Question: I have a custom made content type in FeinCMS.
'''
class DownloadsContent(models.Model):
title = models.CharField(max_length=200, verbose_name=_('title'))
files = FileManyToMany(verbose_name=_('files'))
'''
The 'files' field is an manytomany which only shows .doc and .pdf files:
'''
class FileManyToMany(models.ManyToManyField):
def __init__(self, to=MediaFile, **kwargs):
limit = {'type__in': ['doc', 'pdf']}
limit.update(kwargs.get('limit_choices_to', {}))
kwargs['limit_choices_to'] = limit
super(FileManyToMany, self).__init__(to, **kwargs)
'''
Untill now everything works fine. When adding this content type it shows all files.
But how can I make use of the FilteredSelectMultiple widget in my content type? Like:

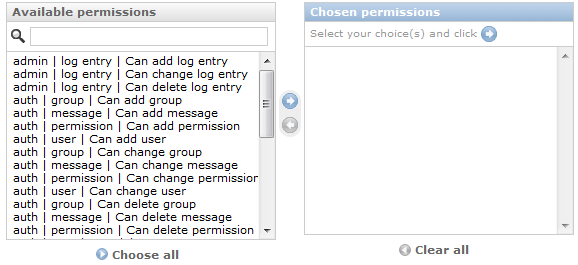
Answer: In my own model field class, FileManyToMany, Add "def formfield(self, ...)"
which adds the widget
'''
from django.db import models
from feincms.module.medialibrary.models import MediaFile
class FileManyToMany(models.ManyToManyField):
def __init__(self, to=MediaFile, **kwargs):
limit = {'type__in': ['doc', 'pdf', 'xls']}
limit.update(kwargs.get('limit_choices_to', {}))
kwargs['limit_choices_to'] = limit
super(FileManyToMany, self).__init__(to, **kwargs)
def formfield(self, **kwargs):
from django.contrib import admin
defaults = {'widget': admin.widgets.FilteredSelectMultiple('vebose_name', False)}
defaults.update(kwargs)
return super(FileManyToMany, self).formfield(**defaults)
'''